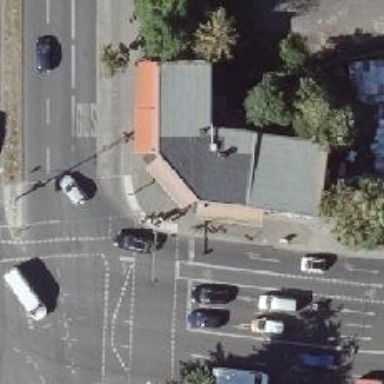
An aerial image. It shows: Fast food establishment.